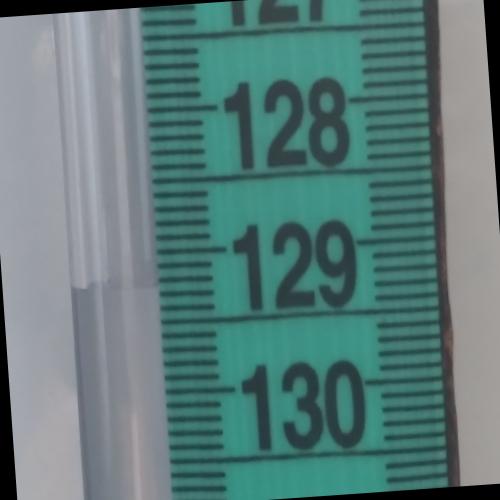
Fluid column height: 129.2 cm